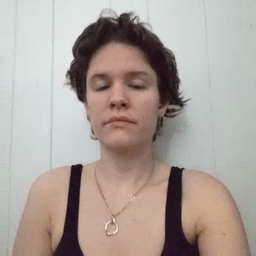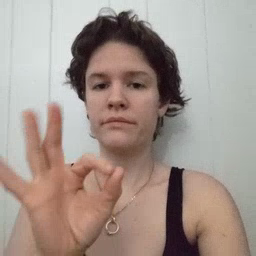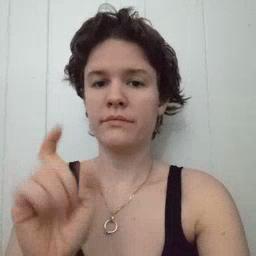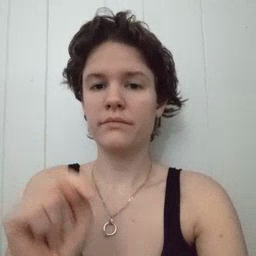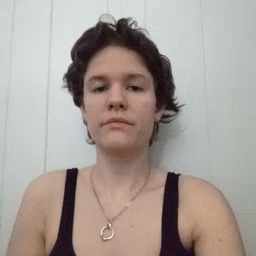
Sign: feet